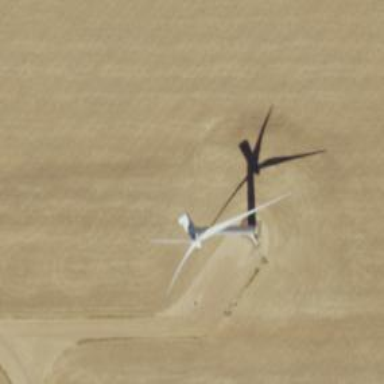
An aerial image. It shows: Wind generator using horizontal axis wind turbines.